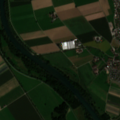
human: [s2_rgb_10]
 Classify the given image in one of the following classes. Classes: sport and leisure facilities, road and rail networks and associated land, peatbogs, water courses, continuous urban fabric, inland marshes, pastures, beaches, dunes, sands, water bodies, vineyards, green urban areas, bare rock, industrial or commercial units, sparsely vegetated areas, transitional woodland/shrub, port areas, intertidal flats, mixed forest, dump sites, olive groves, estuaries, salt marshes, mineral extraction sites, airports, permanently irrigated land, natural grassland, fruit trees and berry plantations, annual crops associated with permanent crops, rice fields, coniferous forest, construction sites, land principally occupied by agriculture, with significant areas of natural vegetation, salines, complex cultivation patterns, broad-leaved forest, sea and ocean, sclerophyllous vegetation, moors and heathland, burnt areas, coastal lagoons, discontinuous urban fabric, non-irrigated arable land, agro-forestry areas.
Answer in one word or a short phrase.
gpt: discontinuous urban fabric, non-irrigated arable land, broad-leaved forest, mixed forest